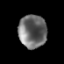
Tissue: prostate
Cell type: B cells
Senescence score: 0.3562
Nuclear area (px): 905
Mean DAPI intensity: 108.84